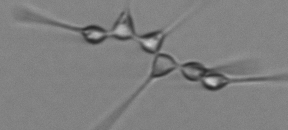
Label: Asterionellopsis_glacialis